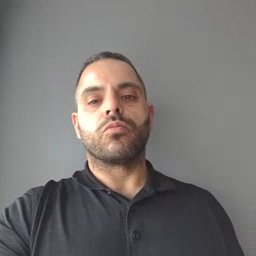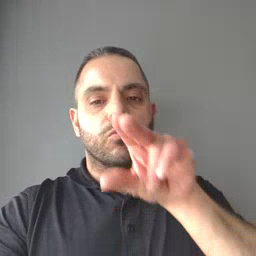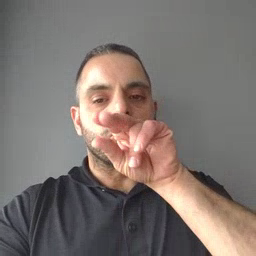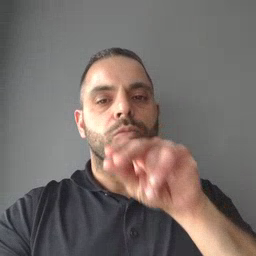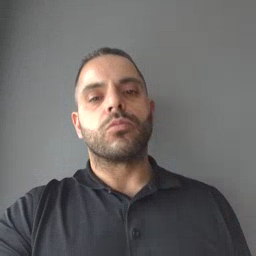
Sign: duck